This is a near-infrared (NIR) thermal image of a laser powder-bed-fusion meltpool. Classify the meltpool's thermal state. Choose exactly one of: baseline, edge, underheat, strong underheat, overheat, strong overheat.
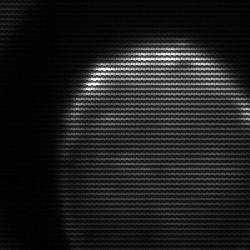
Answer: edge